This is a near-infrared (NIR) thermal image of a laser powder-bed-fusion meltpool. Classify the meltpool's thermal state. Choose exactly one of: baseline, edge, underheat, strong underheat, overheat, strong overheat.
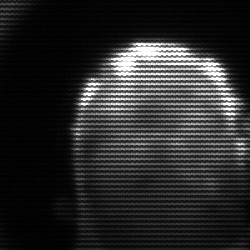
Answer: baseline